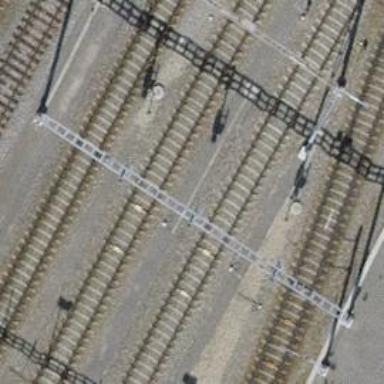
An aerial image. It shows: Railway signal.